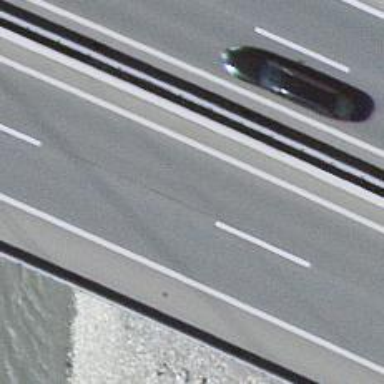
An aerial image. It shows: Beam-structured motorway bridge with asphalt surface.